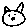
Label: cat